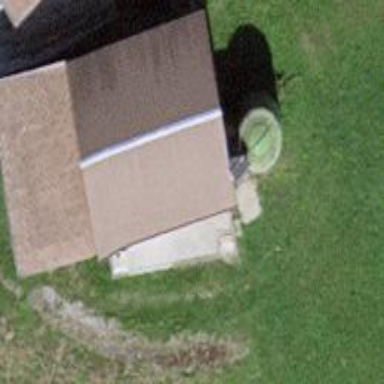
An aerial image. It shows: Barn.